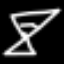
Label: hourglass